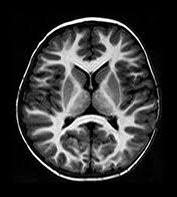
Label: notumor